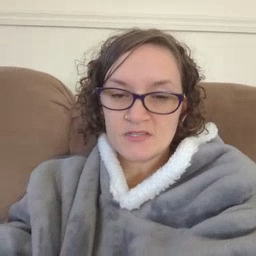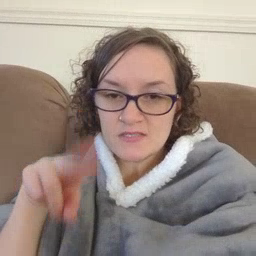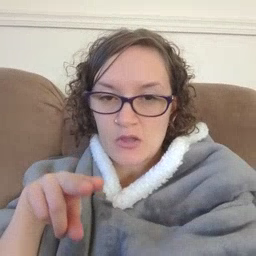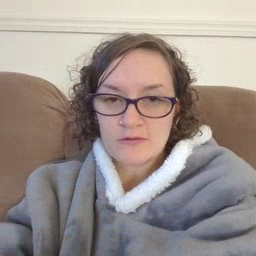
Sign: chair